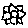
Label: flower